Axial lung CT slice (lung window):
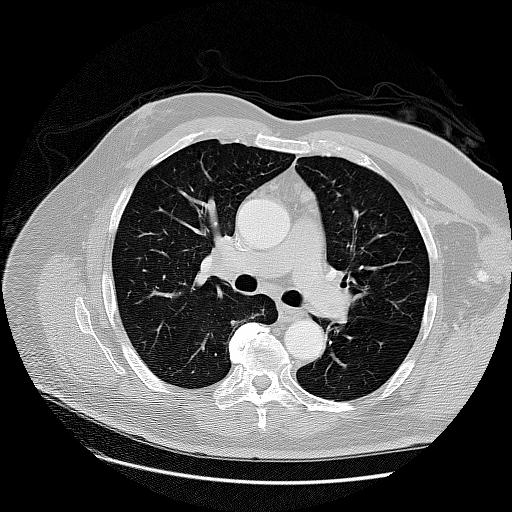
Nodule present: no